Brain MRI, t2w sequence, axial 2D slice.
Patient: age 34, sex F, weight 95 kg, height 1.95 m
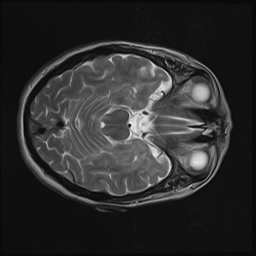